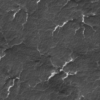
Label: not_dusty